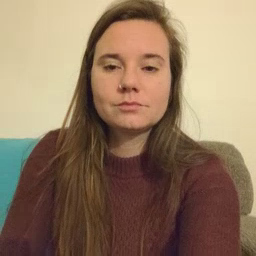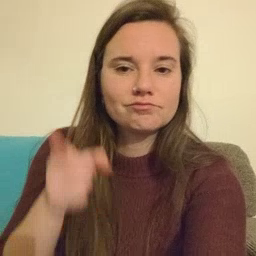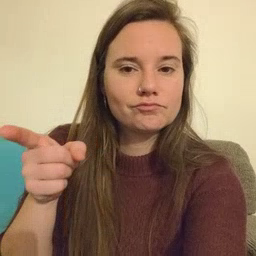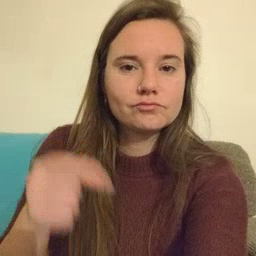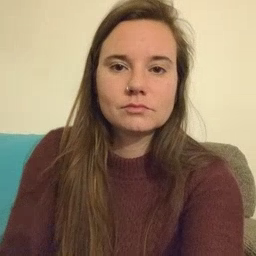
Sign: hesheit